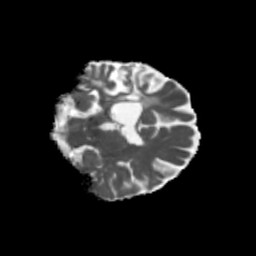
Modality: MD
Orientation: coronal
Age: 69
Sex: female
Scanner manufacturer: siemens
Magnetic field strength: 3 T
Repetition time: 5.47 s
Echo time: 0.0854 s